Question: I have created an image for textfield in my iOS app. But the text seems to overlap the image. Is there any way to prevent this or achieve the same design in another way. Below is the image of the problem I'm facing.

Is there any way to make the text start from a particular position in the text field?
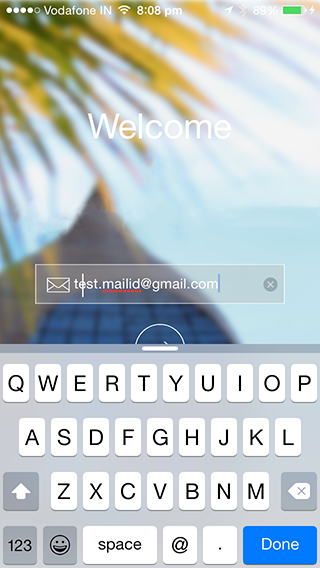
Answer: One solution is to make your UITextField a subclass of UITextField. This will allow you to override 'textRectForBounds:' - and now are in charge of where the text will go.
In particular, in your override, call 'super' to get the original rect. Now increase the x-component of the origin by some amount to allow room for your image, and decrease the width of the size by that same amount. Return the resulting modified rect and you're done.